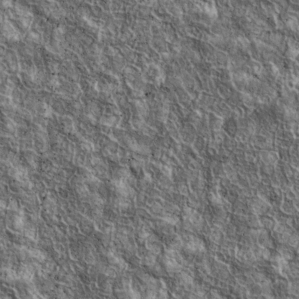
Label: non_frost